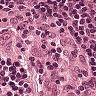
Metastatic tissue present: no